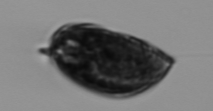
Label: Prorocentrum_micans